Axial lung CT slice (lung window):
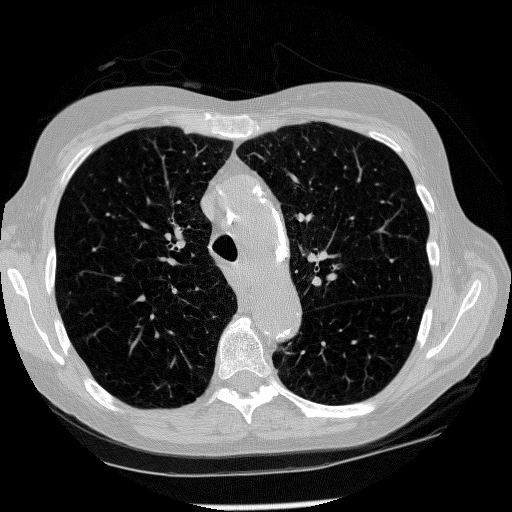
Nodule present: no